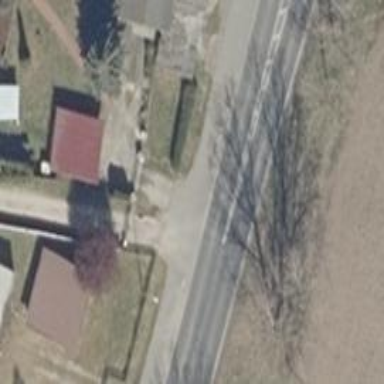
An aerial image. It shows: Driveway leading to service road.